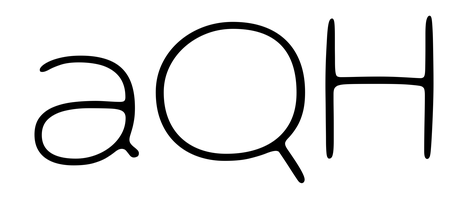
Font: Gluten_Thin